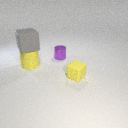
small yellow rubber cube in front of small purple metal cylinder